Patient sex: F
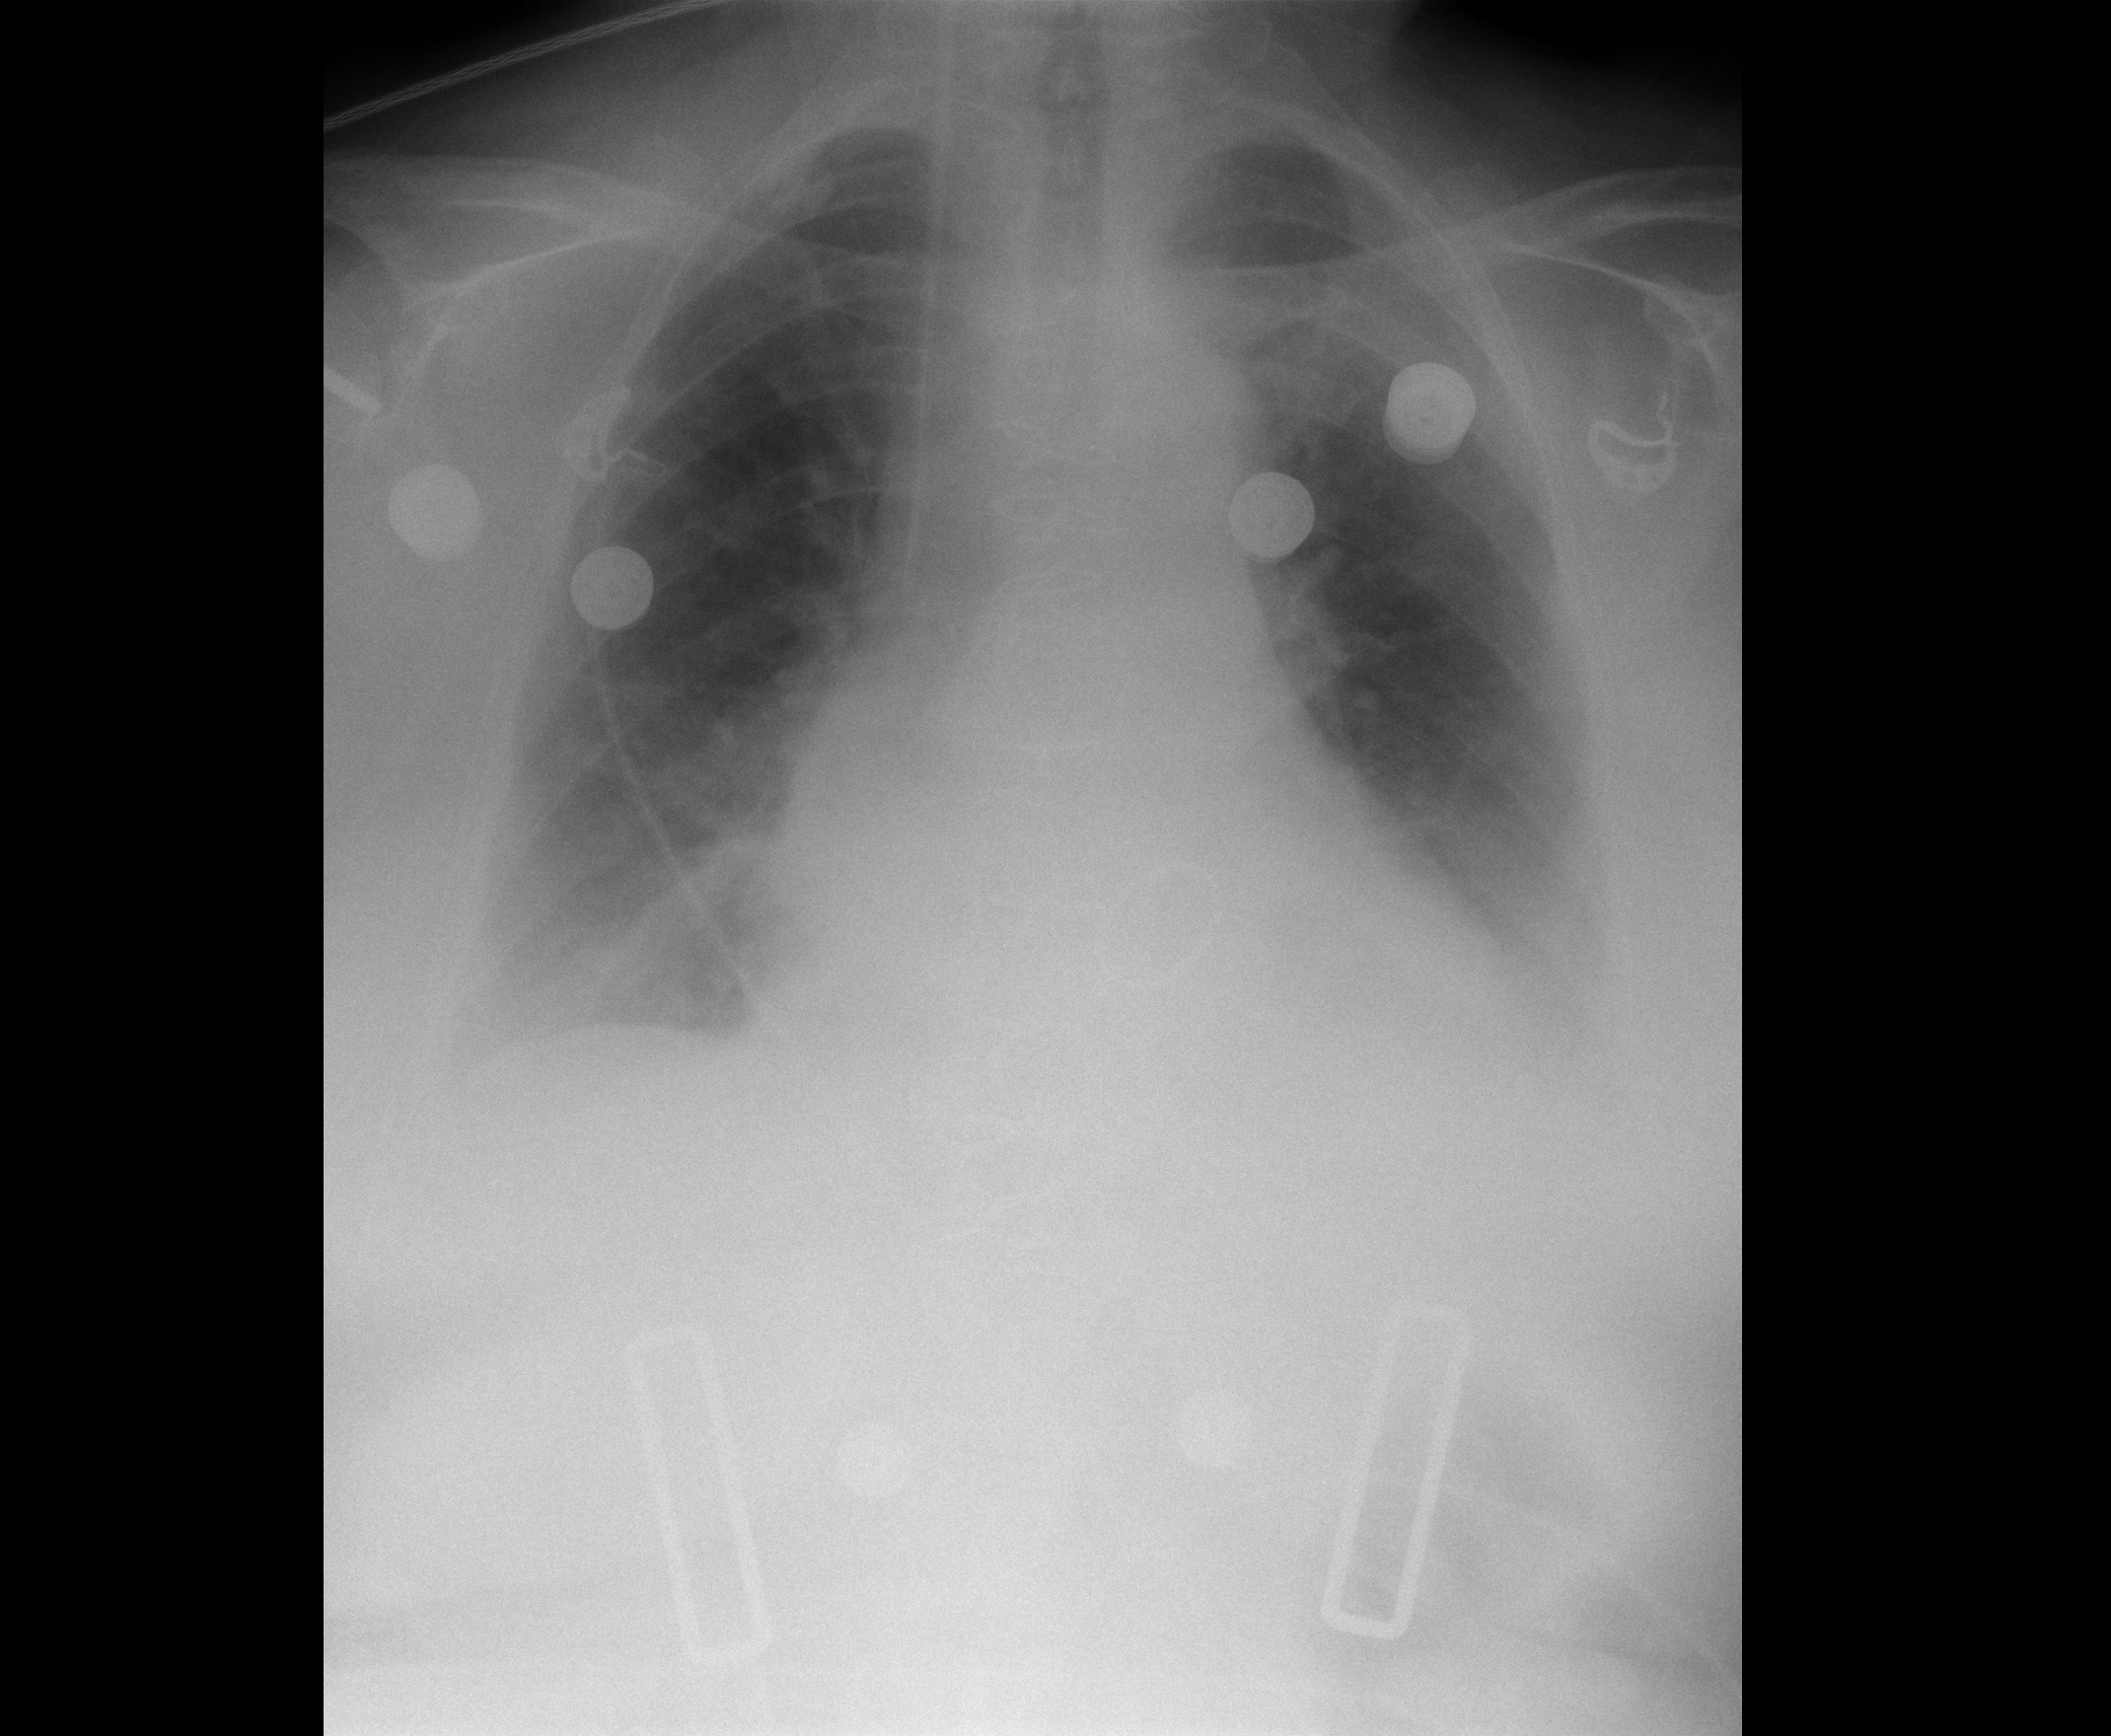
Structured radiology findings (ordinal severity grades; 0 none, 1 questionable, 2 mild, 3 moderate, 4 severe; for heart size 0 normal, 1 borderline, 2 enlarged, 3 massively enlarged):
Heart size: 1
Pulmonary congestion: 2
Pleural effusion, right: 2
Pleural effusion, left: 2
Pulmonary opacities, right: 1
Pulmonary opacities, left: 0
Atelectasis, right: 2
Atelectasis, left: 2